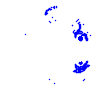
Particle: electron